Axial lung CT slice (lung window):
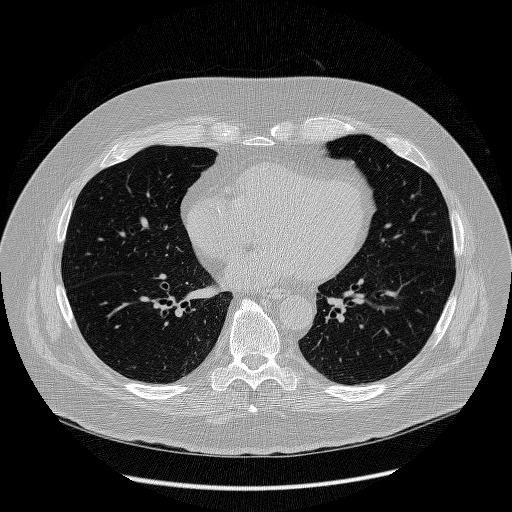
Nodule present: no